Question: I've been finding the way to make the buttons right-aligned, but wasn't successful. Need a little help here.
'''
<LinearLayout android:id="@+id/categoryRowLayout"
android:layout_width="fill_parent" android:layout_height="fill_parent"
xmlns:android="http://schemas.android.com/apk/res/android">
<TextView android:text="category" android:id="@+id/categoryRow"
android:layout_width="wrap_content" android:layout_height="wrap_content">
</TextView>
<Button android:text="Edit" android:id="@+id/editCategoryBtn"
android:layout_width="wrap_content" android:layout_height="wrap_content"
android:onClick="editCategoryHandler">
</Button>
<Button android:text="Delete" android:id="@+id/deleteCategoryBtn"
android:layout_width="wrap_content" android:layout_height="wrap_content"
android:onClick="deleteCategoryHandler">
</Button>
</LinearLayout>
'''
Screenshot:

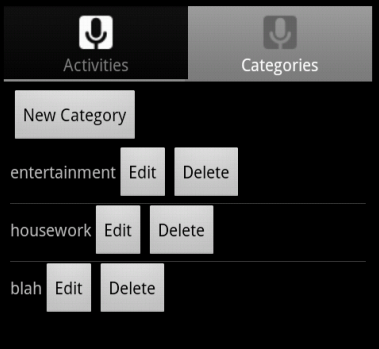
Answer: '''
<RelativeLayout android:id="@+id/categoryRowLayout"
android:layout_width="fill_parent" android:layout_height="fill_parent"
xmlns:android="http://schemas.android.com/apk/res/android">
<TextView android:text="category" android:id="@+id/categoryRow"
android:layout_width="wrap_content" android:layout_height="wrap_content">
</TextView>
<Button android:text="Edit" android:id="@+id/editCategoryBtn"
android:layout_width="wrap_content" android:layout_height="wrap_content"
android:onClick="editCategoryHandler"
android:layout_toLeftOf="@+id/deleteCategoryBtn"
>
</Button>
<Button android:text="Delete" android:id="@+id/deleteCategoryBtn"
android:layout_width="wrap_content" android:layout_height="wrap_content"
android:onClick="deleteCategoryHandler"
android:layout_alignParentRight="true"
>
</Button>
</RelativeLayout>
'''
Try this, i have used relative layout and aligned delete button to right and edit button to the left of delete button.